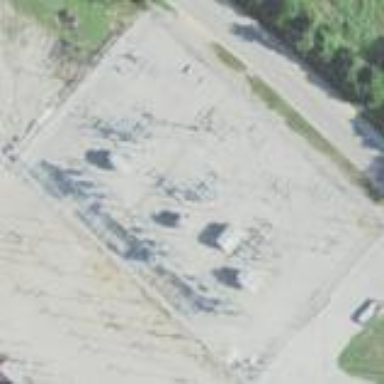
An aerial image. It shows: Power substation.